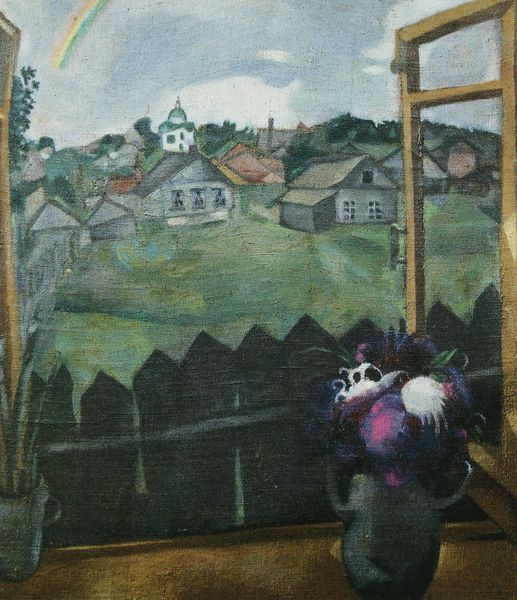
Titel: Das Fenster. Witebsk
Künstler: Marc Chagall
Standort: St. Petersburg
Institution: Gordejewa-Sammlung
Schlagwörter: baum, blau, blätter, gemälde, himmel, schatten, weiß, wolken, bäume, gelb, grün, kirchturm, landschaft, stadt, blumen, braun, fenster, grau, holz, schwarz, ausblick, blüte, blüten, dach, gras, haus, rot, wiese, wolke, zaun, öl, feld, felder, häuser, hügel, weide, zweige, kirche, land, rosa, turm, krug, stillleben, vase, sommer, abstrakt, farben, dorf, dächer, lila, tag, latten, kuppel, strauß, pink, zwiebel, becher, fensterladen, offen, scheiben, scheibe, zacken, fensterbrett, fensterflügel, latte, regenbogen, lücken, lücke, himml, prisma, flüge, abstahiert, gartenzaum